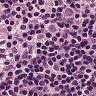
Metastatic tissue present: no